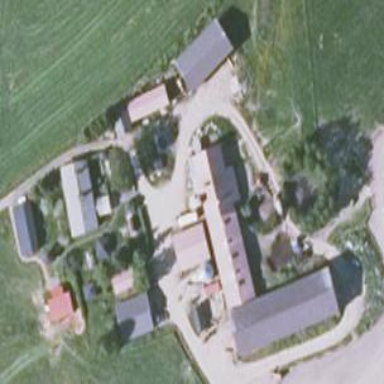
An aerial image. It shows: Farmyard area.